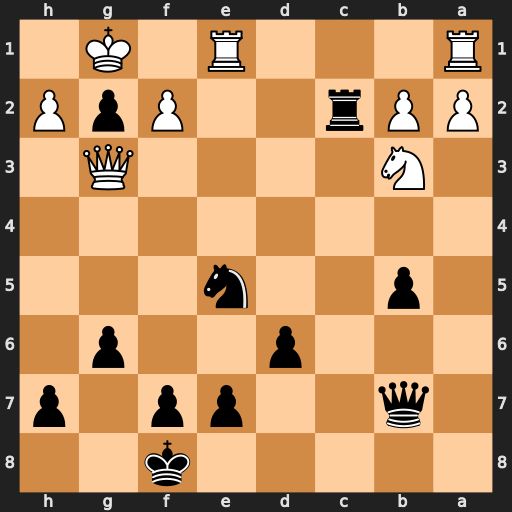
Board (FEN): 5k2/1q2pp1p/3p2p1/1p2n3/8/1N4Q1/PPr2PpP/R3R1K1
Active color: b
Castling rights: -
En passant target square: -
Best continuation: Nf3+ Kxg2 Nxe1+